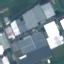
Land use / land cover class: Industrial